Aerial crown-view tile of a tropical tree (Barro Colorado Island, Panama), acquired 20241216:
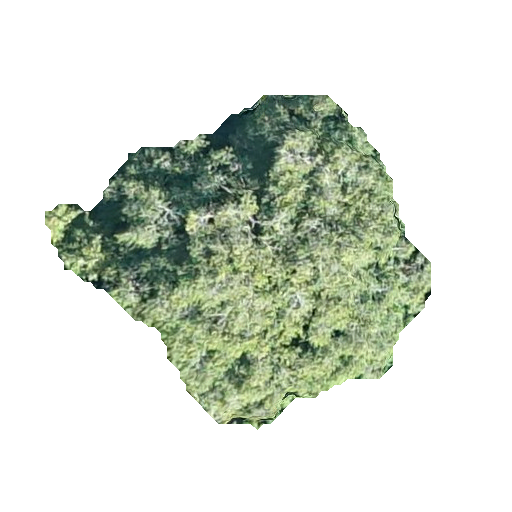
Species: Guatteria lucens
GBIF accepted scientific name: Guatteria lucens
Crown area: 113.887 m²